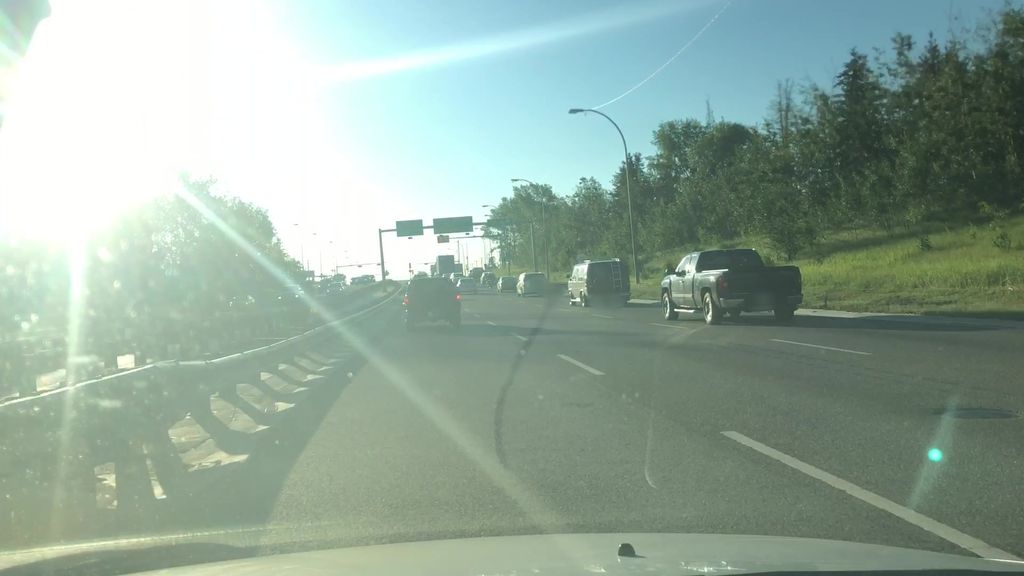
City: edmonton